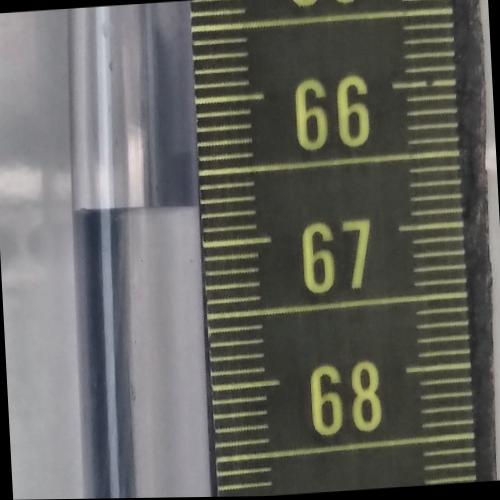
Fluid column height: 66.7 cm